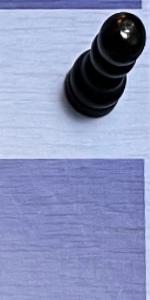
Label: Empty